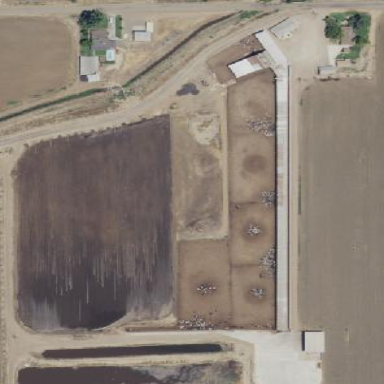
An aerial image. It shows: Farmyard area.